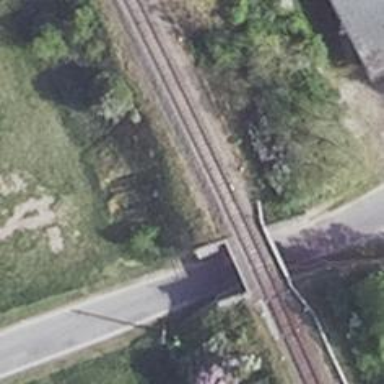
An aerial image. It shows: Railway with single track on embankment.